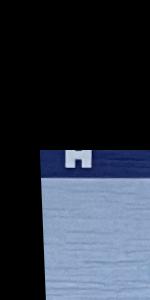
Label: Empty